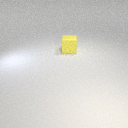
large yellow rubber cube